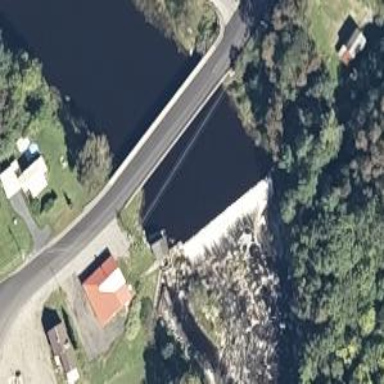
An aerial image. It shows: Dam across waterway.